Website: apple
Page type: billing-address
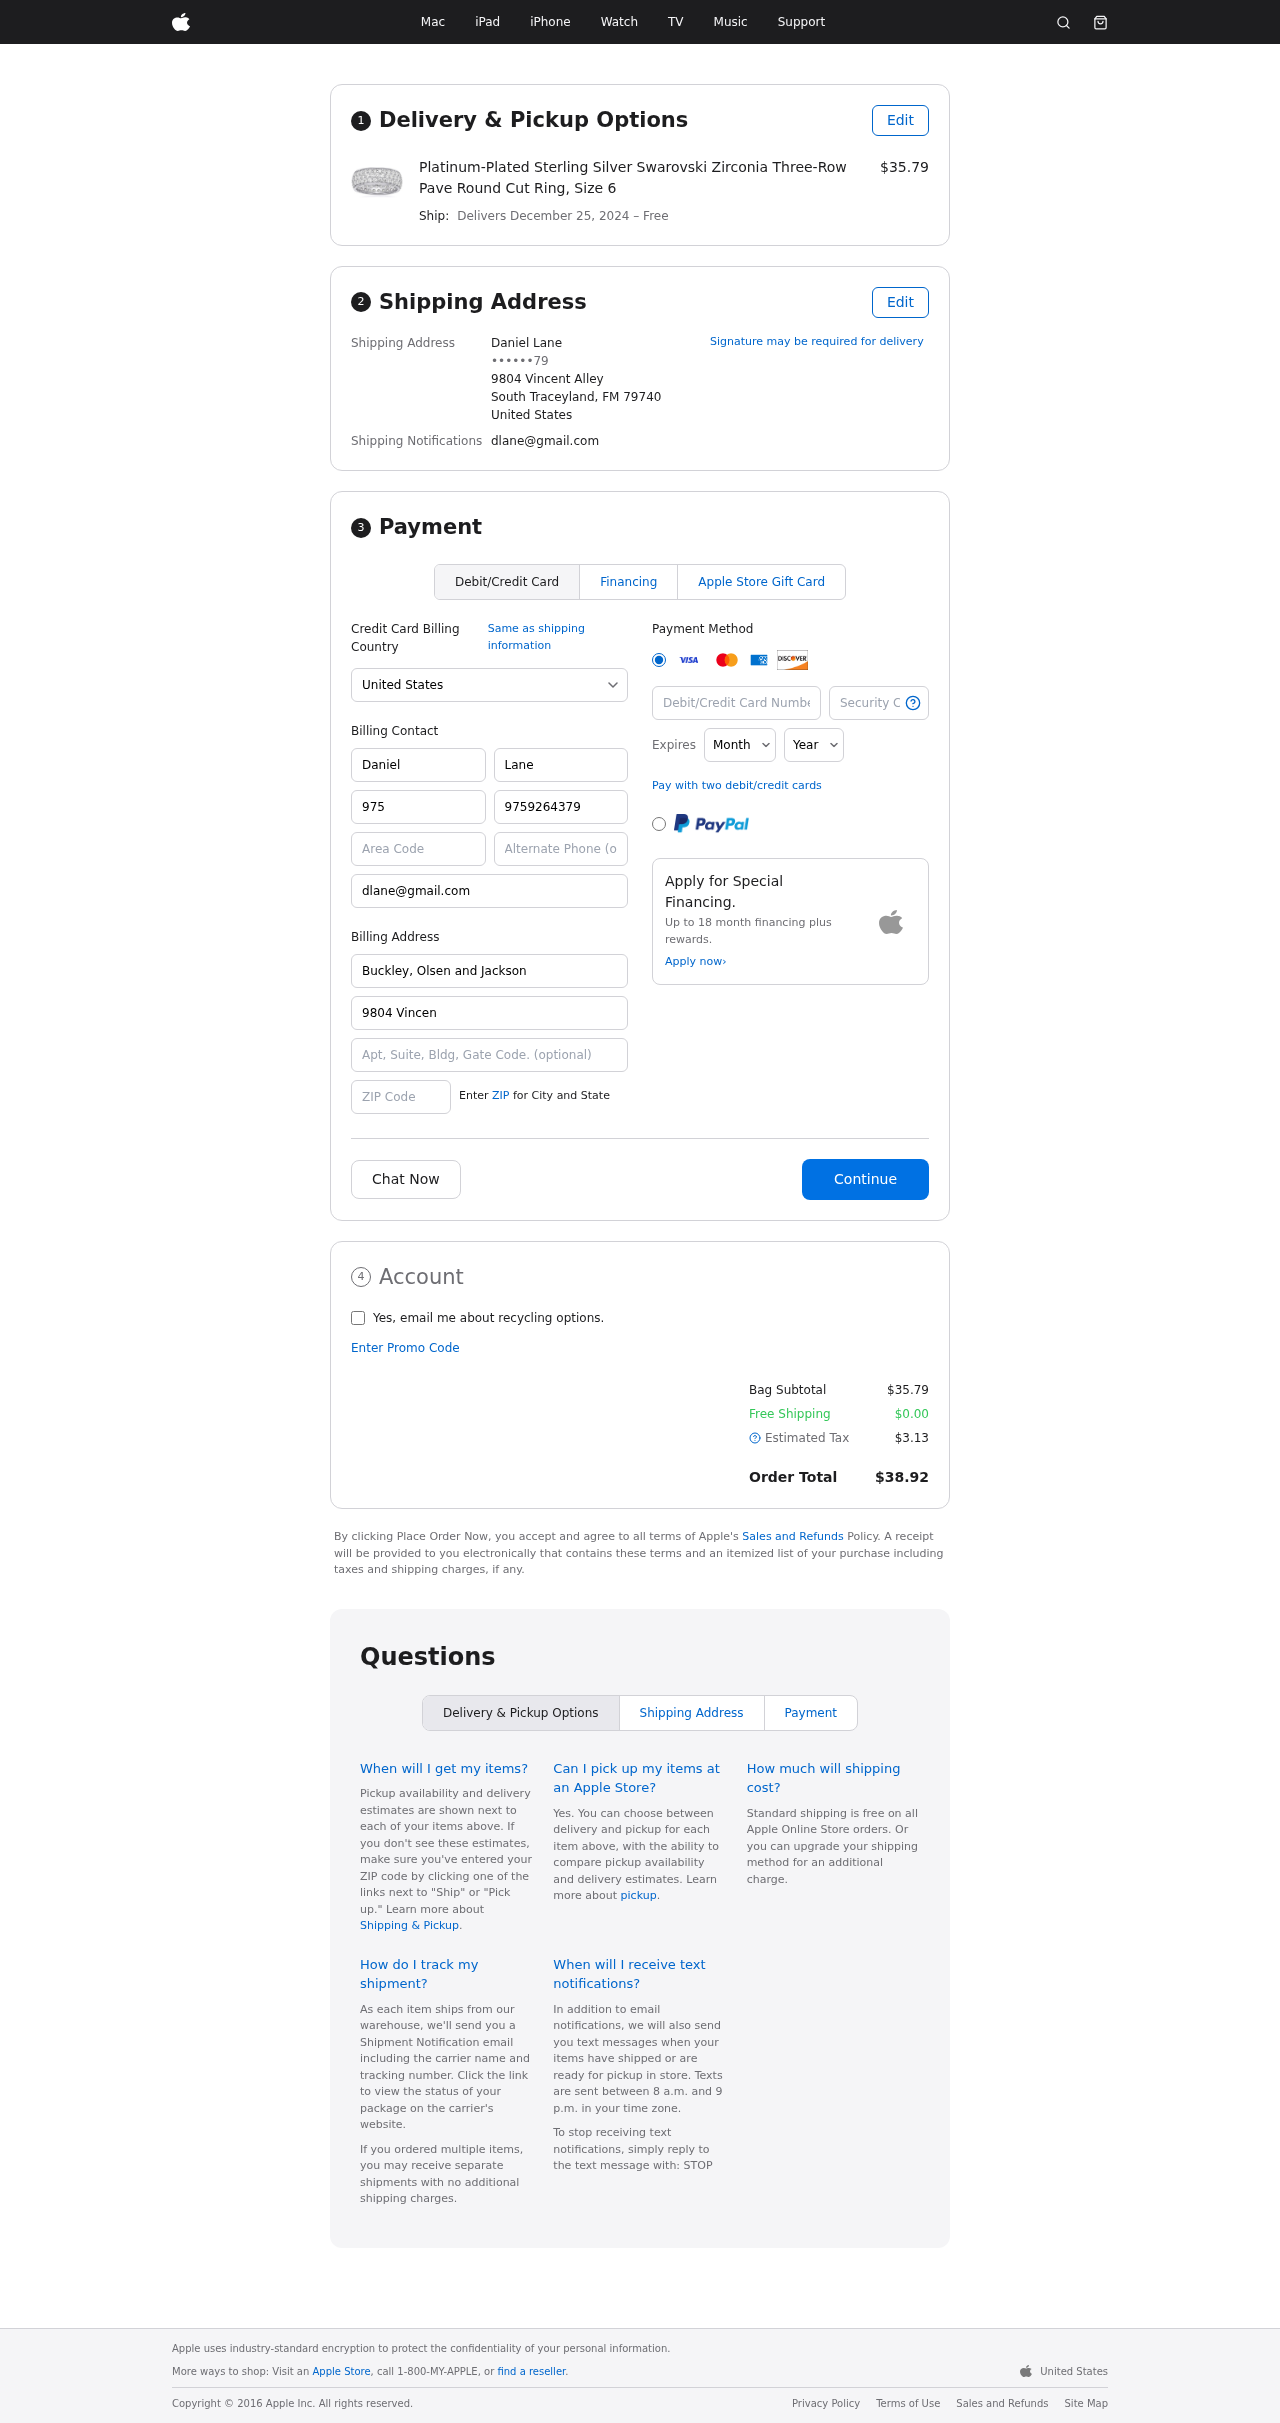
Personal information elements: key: PII_CARD_CVV
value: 511
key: PII_CARD_EXPIRY_MONTH
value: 01
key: PII_CARD_EXPIRY_YEAR
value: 30
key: PII_CARD_NUMBER
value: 6559 0537 5499 0498
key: PII_CITY_STATE_ZIP
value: South Traceyland, FM 79740
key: PII_COUNTRY
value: United States
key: PII_EMAIL
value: dlane@gmail.com
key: PII_FULLNAME
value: Daniel Lane
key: PII_STREET
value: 9804 Vincent Alley
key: PII_PHONE_MASKED
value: ••••••79
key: PII_BILLING_FIRSTNAME
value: Daniel
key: PII_BILLING_LASTNAME
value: Lane
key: PII_BILLING_PHONE_AREA
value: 975
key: PII_BILLING_PHONE
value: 9759264379
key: PII_BILLING_EMAIL
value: dlane@gmail.com
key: PII_BILLING_COMPANY
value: Buckley, Olsen and Jackson
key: PII_BILLING_STREET
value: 9804 Vincent Alley
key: PII_BILLING_STREET2
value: Suite 257
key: PII_BILLING_POSTCODE
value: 79740
Product elements: key: PRODUCT1_NAME
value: Platinum-Plated Sterling Silver Swarovski Zirconia Three-Row Pave Round Cut Ring, Size 6
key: PRODUCT1_PRICE
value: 35.79
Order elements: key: ORDER_DELIVERY_DATE
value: December 25, 2024
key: ORDER_SUBTOTAL
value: $35.79
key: ORDER_SHIPPING_COST
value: $0.00
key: ORDER_TAX
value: $3.13
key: ORDER_TOTAL
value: $38.92